Aerial crown-view tile of a tropical tree (Barro Colorado Island, Panama), acquired 20250715:
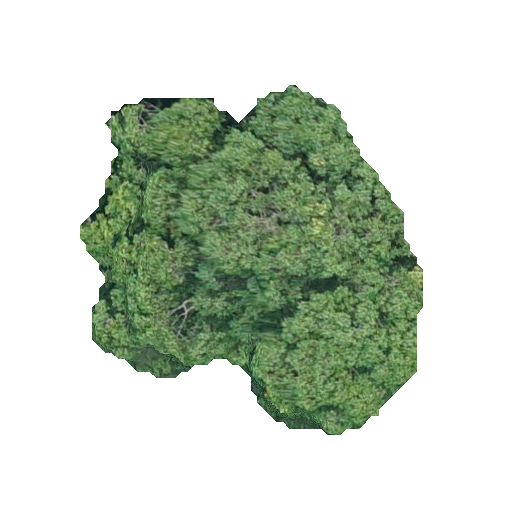
Species: Aspidosperma desmanthum
GBIF accepted scientific name: Aspidosperma desmanthum
Crown area: 126.194 m²